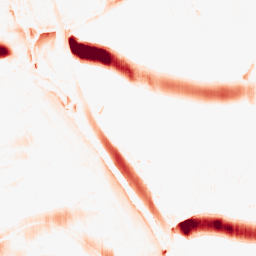
Category: morphological
Decomposition family: morphological_ellipse
Decomposition parameters: operation: opening
width: 30
height: 5
Upsampling method: cubic_mitchell
Upsampling parameters: scale: 4
Upsampling scale: 4